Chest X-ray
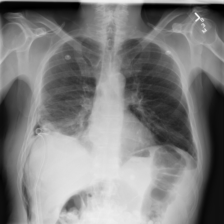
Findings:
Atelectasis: positive
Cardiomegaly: negative
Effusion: negative
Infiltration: negative
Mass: negative
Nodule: negative
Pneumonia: negative
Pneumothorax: positive
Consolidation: negative
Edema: negative
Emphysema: negative
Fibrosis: negative
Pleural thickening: negative
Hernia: negative